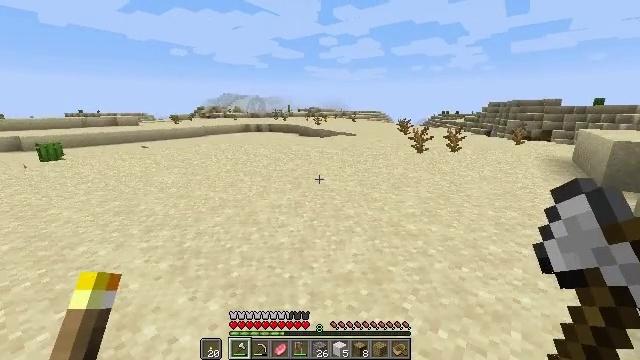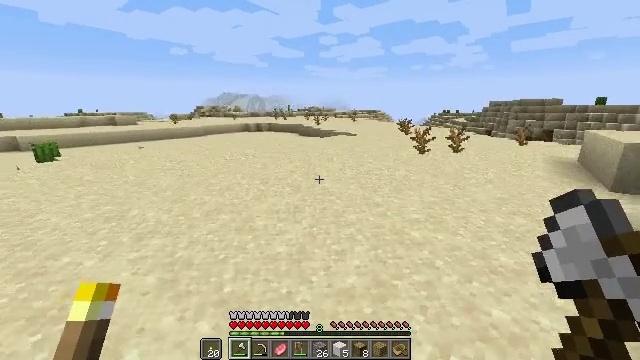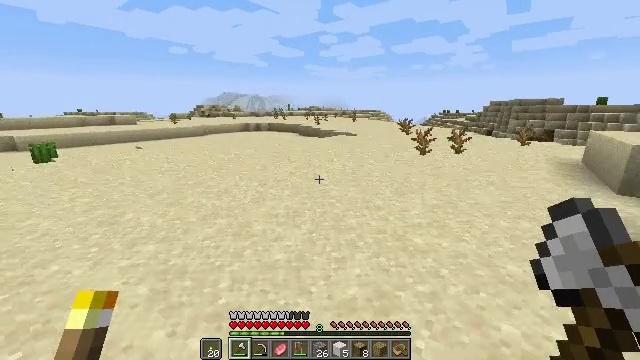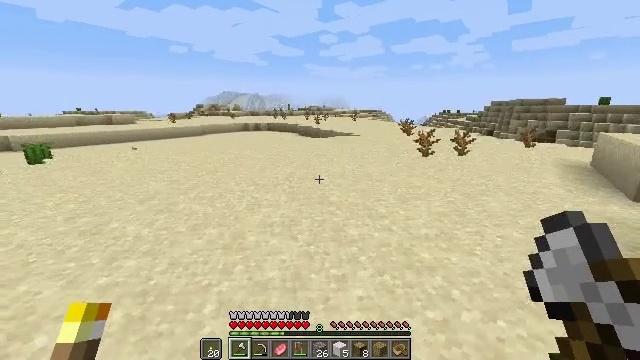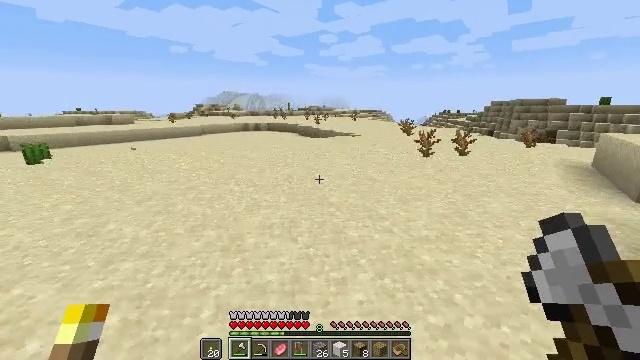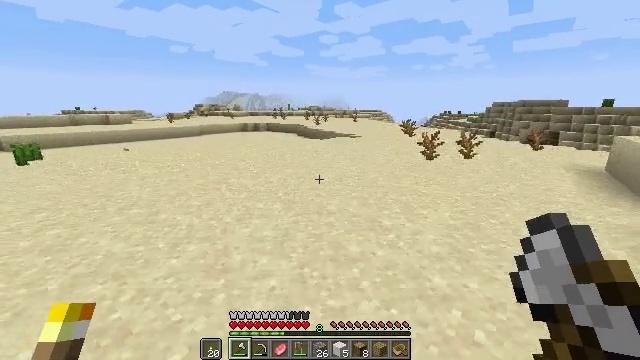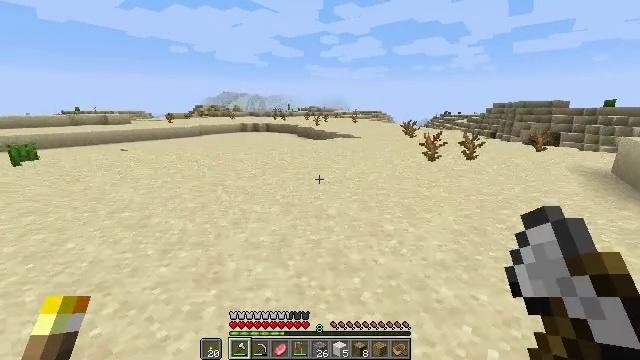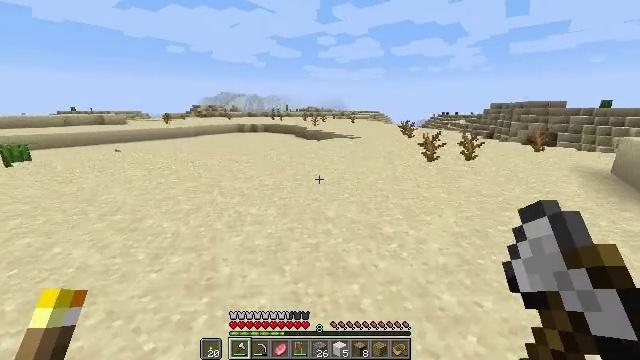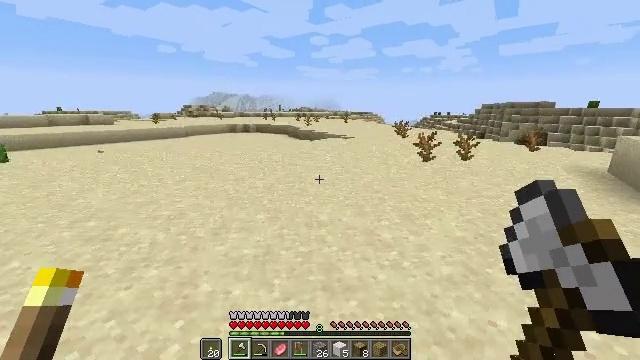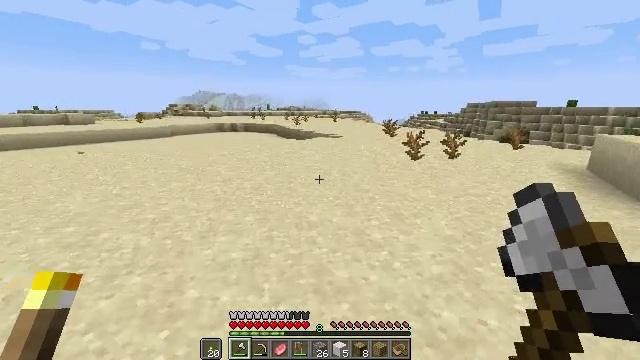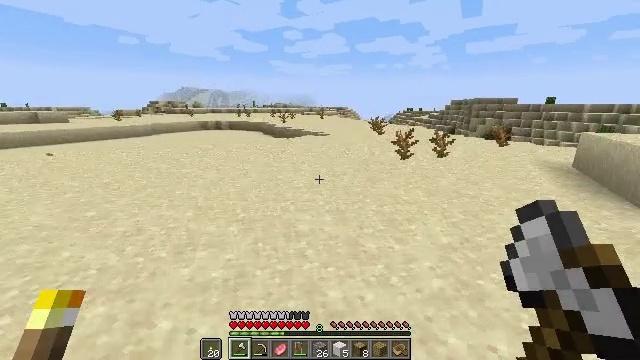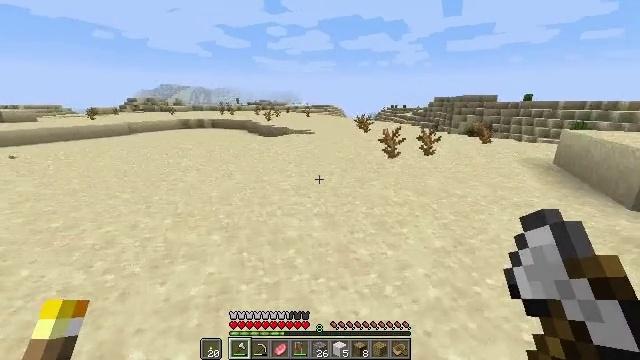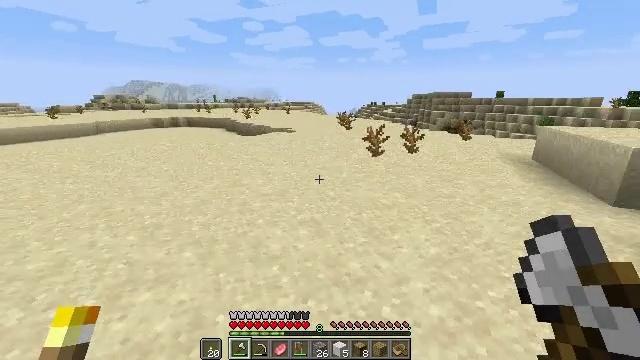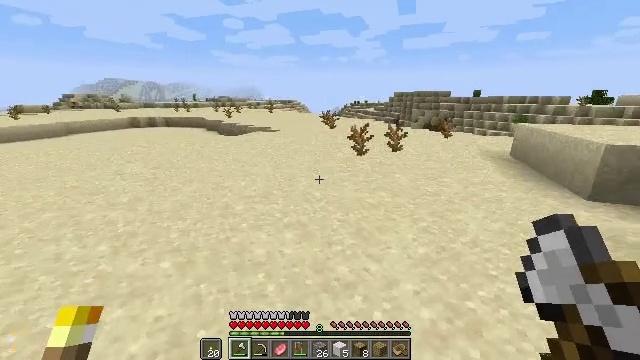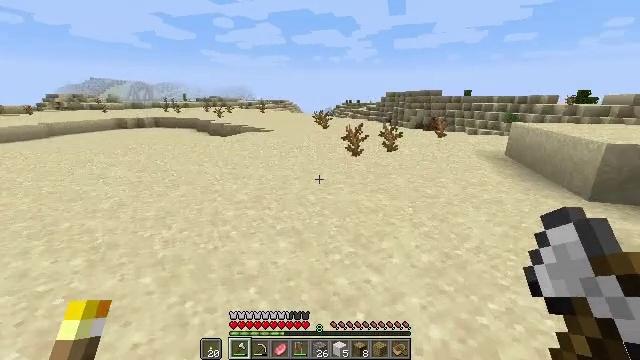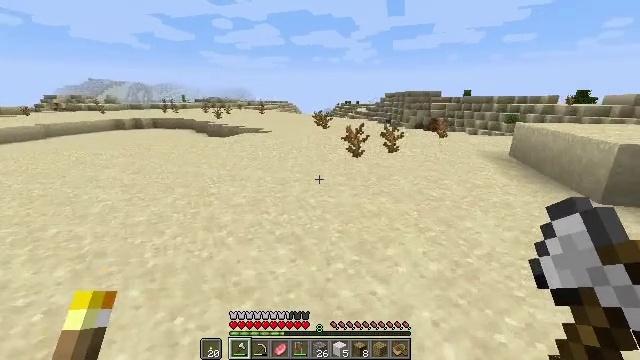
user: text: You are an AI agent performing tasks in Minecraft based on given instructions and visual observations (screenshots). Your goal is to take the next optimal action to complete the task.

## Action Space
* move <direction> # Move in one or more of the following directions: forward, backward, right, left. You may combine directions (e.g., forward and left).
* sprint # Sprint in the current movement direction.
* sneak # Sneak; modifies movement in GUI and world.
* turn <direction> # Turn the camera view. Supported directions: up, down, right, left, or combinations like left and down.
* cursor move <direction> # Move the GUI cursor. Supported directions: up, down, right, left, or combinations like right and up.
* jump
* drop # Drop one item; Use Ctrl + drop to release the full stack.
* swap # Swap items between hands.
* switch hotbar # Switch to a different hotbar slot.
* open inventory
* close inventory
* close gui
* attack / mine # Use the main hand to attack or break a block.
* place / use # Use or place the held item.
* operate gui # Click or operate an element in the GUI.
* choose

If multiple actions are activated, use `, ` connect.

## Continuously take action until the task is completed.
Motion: motion action
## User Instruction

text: Left click to mine the dead bush.
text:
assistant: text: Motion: move forward
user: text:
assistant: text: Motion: move forward
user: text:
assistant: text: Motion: move forward
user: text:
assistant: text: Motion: move forward
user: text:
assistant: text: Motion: move forward
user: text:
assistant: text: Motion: move forward
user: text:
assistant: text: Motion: move forward
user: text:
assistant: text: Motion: move forward, turn right
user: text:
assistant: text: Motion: move forward, turn right
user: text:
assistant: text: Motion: move forward, turn right
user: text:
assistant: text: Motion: move forward, turn right
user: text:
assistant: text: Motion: move forward, turn right
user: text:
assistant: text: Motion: move forward, turn right
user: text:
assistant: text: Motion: move forward, turn right
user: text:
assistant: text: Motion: move forward
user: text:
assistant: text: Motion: move forward
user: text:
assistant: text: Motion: move forward
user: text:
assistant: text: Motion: move forward
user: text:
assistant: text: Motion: move forward
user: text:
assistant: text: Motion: move forward
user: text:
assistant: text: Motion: move forward
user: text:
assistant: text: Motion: move forward
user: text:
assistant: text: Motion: move forward
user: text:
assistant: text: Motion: move forward
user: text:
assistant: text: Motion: move forward
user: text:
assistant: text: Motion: move forward
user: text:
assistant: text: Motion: move forward
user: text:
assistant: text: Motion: move forward
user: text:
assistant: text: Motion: move forward
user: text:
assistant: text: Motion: move forward